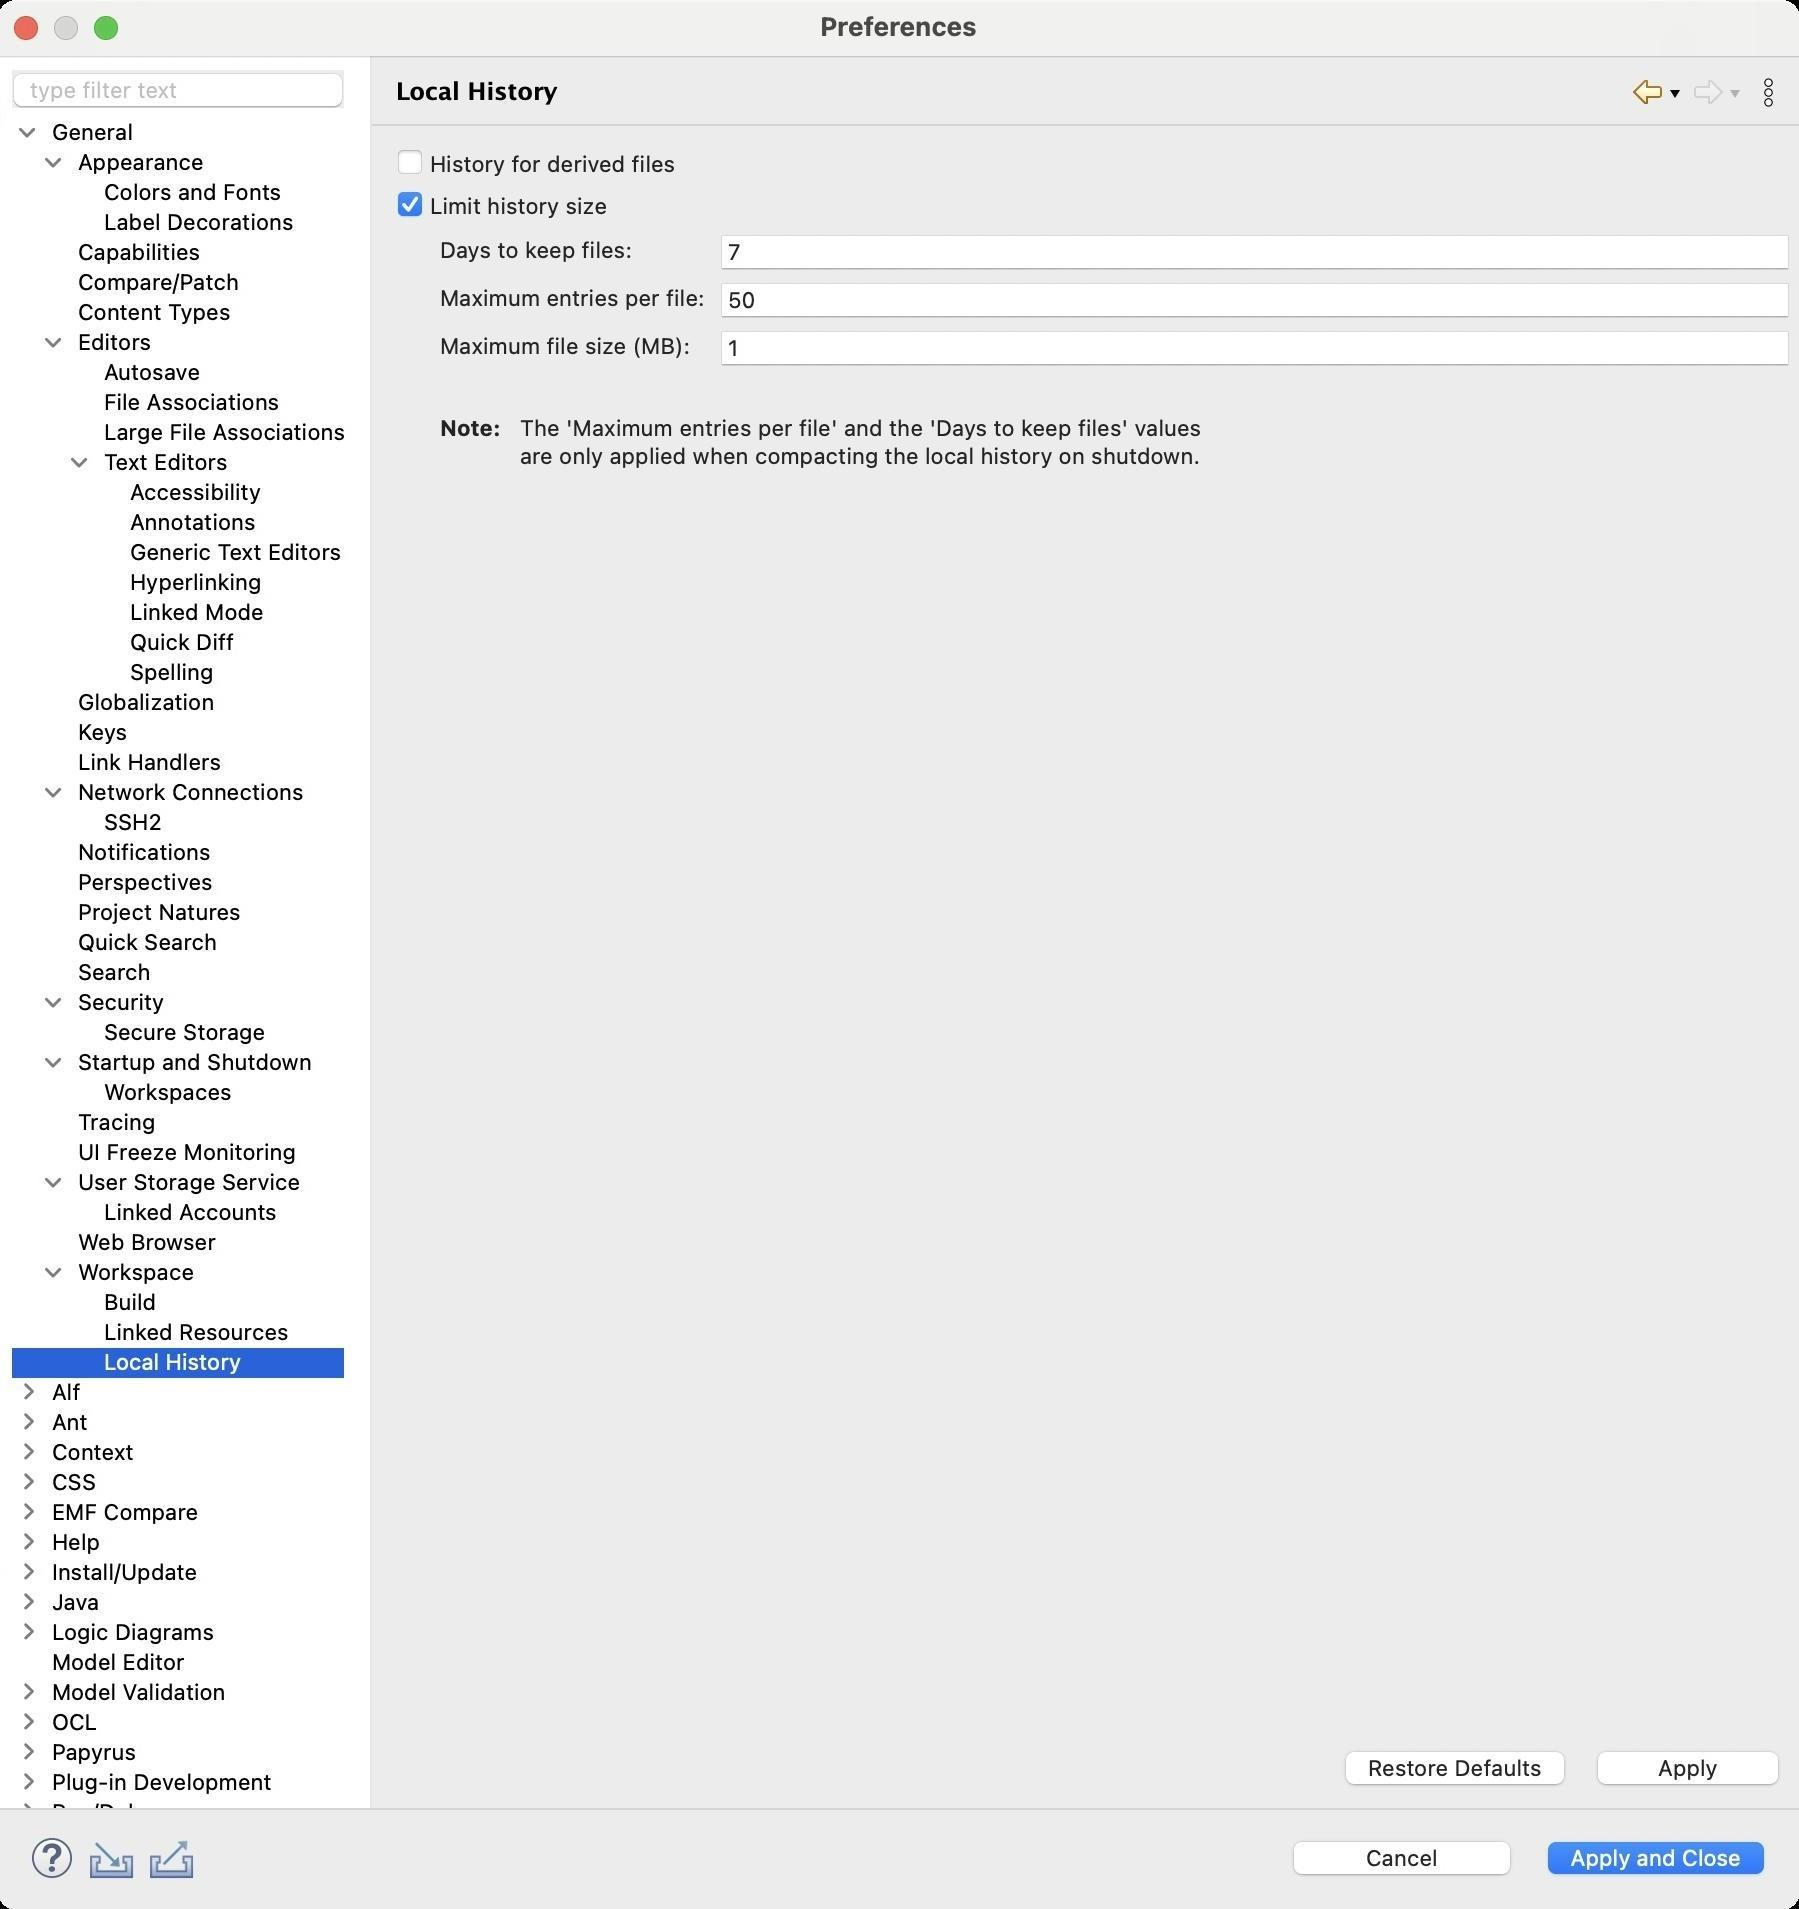
Accessibility tree:
{"name": "Preferences", "role": "AXWindow", "description": null, "role_description": "standard window", "value": null, "position": "480.00;95.00", "size": "901;955", "children": [{"name": "Apply_and_Close", "role": "AXButton", "description": null, "role_description": "button", "value": null, "position": "769.00;917.00", "size": "120;27", "children": []}, {"name": "Cancel", "role": "AXButton", "description": null, "role_description": "button", "value": null, "position": "642.00;917.00", "size": "120;27", "children": []}, {"name": null, "role": "AXToolbar", "description": null, "role_description": "toolbar", "value": null, "position": "12.00;915.00", "size": "90;30", "children": [{"name": "Help", "role": "AXCheckBox", "description": null, "role_description": "checkbox", "value": 0, "position": "12.00;915.00", "size": "30;30", "children": []}, {"name": "Import", "role": "AXButton", "description": null, "role_description": "button", "value": null, "position": "42.00;915.00", "size": "30;30", "children": []}, {"name": "Export", "role": "AXButton", "description": null, "role_description": "button", "value": null, "position": "72.00;915.00", "size": "30;30", "children": []}]}, {"name": null, "role": "AXScrollArea", "description": null, "role_description": "scroll area", "value": null, "position": "199.00;69.00", "size": "697;830", "children": [{"name": "Apply", "role": "AXButton", "description": null, "role_description": "button", "value": null, "position": "794.00;872.00", "size": "102;27", "children": []}, {"name": "Restore_Defaults", "role": "AXButton", "description": null, "role_description": "button", "value": null, "position": "668.00;872.00", "size": "121;27", "children": []}, {"name": null, "role": "AXStaticText", "description": null, "role_description": "text", "value": "The 'Maximum entries per file' and the 'Days to keep files' values\nare only applied when compacting the local history on shutdown.", "position": "259.00;207.00", "size": "345;28", "children": []}, {"name": null, "role": "AXStaticText", "description": null, "role_description": "text", "value": "Note:", "position": "219.00;207.00", "size": "35;14", "children": []}, {"name": null, "role": "AXStaticText", "description": null, "role_description": "text", "value": "", "position": "219.00;188.00", "size": "4;14", "children": []}, {"name": null, "role": "AXTextField", "description": null, "role_description": "text field", "value": "1", "position": "361.00;164.00", "size": "535;19", "children": []}, {"name": null, "role": "AXStaticText", "description": null, "role_description": "text", "value": "Maximum file size (MB):", "position": "219.00;166.00", "size": "130;14", "children": []}, {"name": null, "role": "AXTextField", "description": null, "role_description": "text field", "value": "50", "position": "361.00;140.00", "size": "535;19", "children": []}, {"name": null, "role": "AXStaticText", "description": null, "role_description": "text", "value": "Maximum entries per file:", "position": "219.00;142.00", "size": "137;14", "children": []}, {"name": null, "role": "AXTextField", "description": null, "role_description": "text field", "value": "7", "position": "361.00;116.00", "size": "535;19", "children": []}, {"name": null, "role": "AXStaticText", "description": null, "role_description": "text", "value": "Days to keep files:", "position": "219.00;118.00", "size": "101;14", "children": []}, {"name": "Limit_history_size", "role": "AXCheckBox", "description": null, "role_description": "checkbox", "value": 1, "position": "199.00;95.00", "size": "110;16", "children": []}, {"name": "History_for_derived_files", "role": "AXCheckBox", "description": null, "role_description": "checkbox", "value": 0, "position": "199.00;74.00", "size": "144;16", "children": []}]}, {"name": null, "role": "AXToolbar", "description": "", "role_description": "toolbar", "value": null, "position": "814.00;35.00", "size": "82;22", "children": [{"name": "Back_to_Linked_Resources", "role": "AXMenuButton", "description": null, "role_description": "menu button", "value": null, "position": "814.00;35.00", "size": "22;22", "children": []}, {"name": "Forward", "role": "AXMenuButton", "description": null, "role_description": "menu button", "value": null, "position": "844.00;35.00", "size": "22;22", "children": []}, {"name": "Additional_Dialog_Actions", "role": "AXButton", "description": null, "role_description": "button", "value": null, "position": "874.00;35.00", "size": "22;22", "children": []}]}, {"name": null, "role": "AXStaticText", "description": "", "role_description": "text", "value": "Local History", "position": "196.00;35.00", "size": "611;21", "children": []}, {"name": null, "role": "AXSplitter", "description": null, "role_description": "splitter", "value": 180, "position": "180.00;28.00", "size": "5;876", "children": []}, {"name": null, "role": "AXScrollArea", "description": null, "role_description": "scroll area", "value": null, "position": "7.00;59.00", "size": "166;845", "children": [{"name": null, "role": "AXOutline", "description": null, "role_description": "outline", "value": null, "position": "7.00;59.00", "size": "167;870", "children": [{"name": null, "role": "AXRow", "description": null, "role_description": "outline row", "value": null, "position": "7.00;59.00", "size": "167;15", "children": [{"name": null, "role": "AXGroup", "description": null, "role_description": "group", "value": null, "position": "7.00;59.00", "size": "167;15", "children": [{"name": null, "role": "AXDisclosureTriangle", "description": null, "role_description": "disclosure triangle", "value": 1, "position": "9.00;59.00", "size": "12;14", "children": []}, {"name": null, "role": "AXStaticText", "description": null, "role_description": "text", "value": "General", "position": "25.00;59.00", "size": "148;14", "children": []}]}]}, {"name": null, "role": "AXRow", "description": null, "role_description": "outline row", "value": null, "position": "7.00;74.00", "size": "167;15", "children": [{"name": null, "role": "AXGroup", "description": null, "role_description": "group", "value": null, "position": "7.00;74.00", "size": "167;15", "children": [{"name": null, "role": "AXDisclosureTriangle", "description": null, "role_description": "disclosure triangle", "value": 1, "position": "22.00;74.00", "size": "12;14", "children": []}, {"name": null, "role": "AXStaticText", "description": null, "role_description": "text", "value": "Appearance", "position": "38.00;74.00", "size": "135;14", "children": []}]}]}, {"name": null, "role": "AXRow", "description": null, "role_description": "outline row", "value": null, "position": "7.00;89.00", "size": "167;15", "children": [{"name": null, "role": "AXStaticText", "description": null, "role_description": "text", "value": "Colors and Fonts", "position": "51.00;89.00", "size": "122;14", "children": []}]}, {"name": null, "role": "AXRow", "description": null, "role_description": "outline row", "value": null, "position": "7.00;104.00", "size": "167;15", "children": [{"name": null, "role": "AXStaticText", "description": null, "role_description": "text", "value": "Label Decorations", "position": "51.00;104.00", "size": "122;14", "children": []}]}, {"name": null, "role": "AXRow", "description": null, "role_description": "outline row", "value": null, "position": "7.00;119.00", "size": "167;15", "children": [{"name": null, "role": "AXStaticText", "description": null, "role_description": "text", "value": "Capabilities", "position": "38.00;119.00", "size": "135;14", "children": []}]}, {"name": null, "role": "AXRow", "description": null, "role_description": "outline row", "value": null, "position": "7.00;134.00", "size": "167;15", "children": [{"name": null, "role": "AXStaticText", "description": null, "role_description": "text", "value": "Compare/Patch", "position": "38.00;134.00", "size": "135;14", "children": []}]}, {"name": null, "role": "AXRow", "description": null, "role_description": "outline row", "value": null, "position": "7.00;149.00", "size": "167;15", "children": [{"name": null, "role": "AXStaticText", "description": null, "role_description": "text", "value": "Content Types", "position": "38.00;149.00", "size": "135;14", "children": []}]}, {"name": null, "role": "AXRow", "description": null, "role_description": "outline row", "value": null, "position": "7.00;164.00", "size": "167;15", "children": [{"name": null, "role": "AXGroup", "description": null, "role_description": "group", "value": null, "position": "7.00;164.00", "size": "167;15", "children": [{"name": null, "role": "AXDisclosureTriangle", "description": null, "role_description": "disclosure triangle", "value": 1, "position": "22.00;164.00", "size": "12;14", "children": []}, {"name": null, "role": "AXStaticText", "description": null, "role_description": "text", "value": "Editors", "position": "38.00;164.00", "size": "135;14", "children": []}]}]}, {"name": null, "role": "AXRow", "description": null, "role_description": "outline row", "value": null, "position": "7.00;179.00", "size": "167;15", "children": [{"name": null, "role": "AXStaticText", "description": null, "role_description": "text", "value": "Autosave", "position": "51.00;179.00", "size": "122;14", "children": []}]}, {"name": null, "role": "AXRow", "description": null, "role_description": "outline row", "value": null, "position": "7.00;194.00", "size": "167;15", "children": [{"name": null, "role": "AXStaticText", "description": null, "role_description": "text", "value": "File Associations", "position": "51.00;194.00", "size": "122;14", "children": []}]}, {"name": null, "role": "AXRow", "description": null, "role_description": "outline row", "value": null, "position": "7.00;209.00", "size": "167;15", "children": [{"name": null, "role": "AXStaticText", "description": null, "role_description": "text", "value": "Large File Associations", "position": "51.00;209.00", "size": "122;14", "children": []}]}, {"name": null, "role": "AXRow", "description": null, "role_description": "outline row", "value": null, "position": "7.00;224.00", "size": "167;15", "children": [{"name": null, "role": "AXGroup", "description": null, "role_description": "group", "value": null, "position": "7.00;224.00", "size": "167;15", "children": [{"name": null, "role": "AXDisclosureTriangle", "description": null, "role_description": "disclosure triangle", "value": 1, "position": "35.00;224.00", "size": "12;14", "children": []}, {"name": null, "role": "AXStaticText", "description": null, "role_description": "text", "value": "Text Editors", "position": "51.00;224.00", "size": "122;14", "children": []}]}]}, {"name": null, "role": "AXRow", "description": null, "role_description": "outline row", "value": null, "position": "7.00;239.00", "size": "167;15", "children": [{"name": null, "role": "AXStaticText", "description": null, "role_description": "text", "value": "Accessibility", "position": "64.00;239.00", "size": "109;14", "children": []}]}, {"name": null, "role": "AXRow", "description": null, "role_description": "outline row", "value": null, "position": "7.00;254.00", "size": "167;15", "children": [{"name": null, "role": "AXStaticText", "description": null, "role_description": "text", "value": "Annotations", "position": "64.00;254.00", "size": "109;14", "children": []}]}, {"name": null, "role": "AXRow", "description": null, "role_description": "outline row", "value": null, "position": "7.00;269.00", "size": "167;15", "children": [{"name": null, "role": "AXStaticText", "description": null, "role_description": "text", "value": "Generic Text Editors", "position": "64.00;269.00", "size": "109;14", "children": []}]}, {"name": null, "role": "AXRow", "description": null, "role_description": "outline row", "value": null, "position": "7.00;284.00", "size": "167;15", "children": [{"name": null, "role": "AXStaticText", "description": null, "role_description": "text", "value": "Hyperlinking", "position": "64.00;284.00", "size": "109;14", "children": []}]}, {"name": null, "role": "AXRow", "description": null, "role_description": "outline row", "value": null, "position": "7.00;299.00", "size": "167;15", "children": [{"name": null, "role": "AXStaticText", "description": null, "role_description": "text", "value": "Linked Mode", "position": "64.00;299.00", "size": "109;14", "children": []}]}, {"name": null, "role": "AXRow", "description": null, "role_description": "outline row", "value": null, "position": "7.00;314.00", "size": "167;15", "children": [{"name": null, "role": "AXStaticText", "description": null, "role_description": "text", "value": "Quick Diff", "position": "64.00;314.00", "size": "109;14", "children": []}]}, {"name": null, "role": "AXRow", "description": null, "role_description": "outline row", "value": null, "position": "7.00;329.00", "size": "167;15", "children": [{"name": null, "role": "AXStaticText", "description": null, "role_description": "text", "value": "Spelling", "position": "64.00;329.00", "size": "109;14", "children": []}]}, {"name": null, "role": "AXRow", "description": null, "role_description": "outline row", "value": null, "position": "7.00;344.00", "size": "167;15", "children": [{"name": null, "role": "AXStaticText", "description": null, "role_description": "text", "value": "Globalization", "position": "38.00;344.00", "size": "135;14", "children": []}]}, {"name": null, "role": "AXRow", "description": null, "role_description": "outline row", "value": null, "position": "7.00;359.00", "size": "167;15", "children": [{"name": null, "role": "AXStaticText", "description": null, "role_description": "text", "value": "Keys", "position": "38.00;359.00", "size": "135;14", "children": []}]}, {"name": null, "role": "AXRow", "description": null, "role_description": "outline row", "value": null, "position": "7.00;374.00", "size": "167;15", "children": [{"name": null, "role": "AXStaticText", "description": null, "role_description": "text", "value": "Link Handlers", "position": "38.00;374.00", "size": "135;14", "children": []}]}, {"name": null, "role": "AXRow", "description": null, "role_description": "outline row", "value": null, "position": "7.00;389.00", "size": "167;15", "children": [{"name": null, "role": "AXGroup", "description": null, "role_description": "group", "value": null, "position": "7.00;389.00", "size": "167;15", "children": [{"name": null, "role": "AXDisclosureTriangle", "description": null, "role_description": "disclosure triangle", "value": 1, "position": "22.00;389.00", "size": "12;14", "children": []}, {"name": null, "role": "AXStaticText", "description": null, "role_description": "text", "value": "Network Connections", "position": "38.00;389.00", "size": "135;14", "children": []}]}]}, {"name": null, "role": "AXRow", "description": null, "role_description": "outline row", "value": null, "position": "7.00;404.00", "size": "167;15", "children": [{"name": null, "role": "AXStaticText", "description": null, "role_description": "text", "value": "SSH2", "position": "51.00;404.00", "size": "122;14", "children": []}]}, {"name": null, "role": "AXRow", "description": null, "role_description": "outline row", "value": null, "position": "7.00;419.00", "size": "167;15", "children": [{"name": null, "role": "AXStaticText", "description": null, "role_description": "text", "value": "Notifications", "position": "38.00;419.00", "size": "135;14", "children": []}]}, {"name": null, "role": "AXRow", "description": null, "role_description": "outline row", "value": null, "position": "7.00;434.00", "size": "167;15", "children": [{"name": null, "role": "AXStaticText", "description": null, "role_description": "text", "value": "Perspectives", "position": "38.00;434.00", "size": "135;14", "children": []}]}, {"name": null, "role": "AXRow", "description": null, "role_description": "outline row", "value": null, "position": "7.00;449.00", "size": "167;15", "children": [{"name": null, "role": "AXStaticText", "description": null, "role_description": "text", "value": "Project Natures", "position": "38.00;449.00", "size": "135;14", "children": []}]}, {"name": null, "role": "AXRow", "description": null, "role_description": "outline row", "value": null, "position": "7.00;464.00", "size": "167;15", "children": [{"name": null, "role": "AXStaticText", "description": null, "role_description": "text", "value": "Quick Search", "position": "38.00;464.00", "size": "135;14", "children": []}]}, {"name": null, "role": "AXRow", "description": null, "role_description": "outline row", "value": null, "position": "7.00;479.00", "size": "167;15", "children": [{"name": null, "role": "AXStaticText", "description": null, "role_description": "text", "value": "Search", "position": "38.00;479.00", "size": "135;14", "children": []}]}, {"name": null, "role": "AXRow", "description": null, "role_description": "outline row", "value": null, "position": "7.00;494.00", "size": "167;15", "children": [{"name": null, "role": "AXGroup", "description": null, "role_description": "group", "value": null, "position": "7.00;494.00", "size": "167;15", "children": [{"name": null, "role": "AXDisclosureTriangle", "description": null, "role_description": "disclosure triangle", "value": 1, "position": "22.00;494.00", "size": "12;14", "children": []}, {"name": null, "role": "AXStaticText", "description": null, "role_description": "text", "value": "Security", "position": "38.00;494.00", "size": "135;14", "children": []}]}]}, {"name": null, "role": "AXRow", "description": null, "role_description": "outline row", "value": null, "position": "7.00;509.00", "size": "167;15", "children": [{"name": null, "role": "AXStaticText", "description": null, "role_description": "text", "value": "Secure Storage", "position": "51.00;509.00", "size": "122;14", "children": []}]}, {"name": null, "role": "AXRow", "description": null, "role_description": "outline row", "value": null, "position": "7.00;524.00", "size": "167;15", "children": [{"name": null, "role": "AXGroup", "description": null, "role_description": "group", "value": null, "position": "7.00;524.00", "size": "167;15", "children": [{"name": null, "role": "AXDisclosureTriangle", "description": null, "role_description": "disclosure triangle", "value": 1, "position": "22.00;524.00", "size": "12;14", "children": []}, {"name": null, "role": "AXStaticText", "description": null, "role_description": "text", "value": "Startup and Shutdown", "position": "38.00;524.00", "size": "135;14", "children": []}]}]}, {"name": null, "role": "AXRow", "description": null, "role_description": "outline row", "value": null, "position": "7.00;539.00", "size": "167;15", "children": [{"name": null, "role": "AXStaticText", "description": null, "role_description": "text", "value": "Workspaces", "position": "51.00;539.00", "size": "122;14", "children": []}]}, {"name": null, "role": "AXRow", "description": null, "role_description": "outline row", "value": null, "position": "7.00;554.00", "size": "167;15", "children": [{"name": null, "role": "AXStaticText", "description": null, "role_description": "text", "value": "Tracing", "position": "38.00;554.00", "size": "135;14", "children": []}]}, {"name": null, "role": "AXRow", "description": null, "role_description": "outline row", "value": null, "position": "7.00;569.00", "size": "167;15", "children": [{"name": null, "role": "AXStaticText", "description": null, "role_description": "text", "value": "UI Freeze Monitoring", "position": "38.00;569.00", "size": "135;14", "children": []}]}, {"name": null, "role": "AXRow", "description": null, "role_description": "outline row", "value": null, "position": "7.00;584.00", "size": "167;15", "children": [{"name": null, "role": "AXGroup", "description": null, "role_description": "group", "value": null, "position": "7.00;584.00", "size": "167;15", "children": [{"name": null, "role": "AXDisclosureTriangle", "description": null, "role_description": "disclosure triangle", "value": 1, "position": "22.00;584.00", "size": "12;14", "children": []}, {"name": null, "role": "AXStaticText", "description": null, "role_description": "text", "value": "User Storage Service", "position": "38.00;584.00", "size": "135;14", "children": []}]}]}, {"name": null, "role": "AXRow", "description": null, "role_description": "outline row", "value": null, "position": "7.00;599.00", "size": "167;15", "children": [{"name": null, "role": "AXStaticText", "description": null, "role_description": "text", "value": "Linked Accounts", "position": "51.00;599.00", "size": "122;14", "children": []}]}, {"name": null, "role": "AXRow", "description": null, "role_description": "outline row", "value": null, "position": "7.00;614.00", "size": "167;15", "children": [{"name": null, "role": "AXStaticText", "description": null, "role_description": "text", "value": "Web Browser", "position": "38.00;614.00", "size": "135;14", "children": []}]}, {"name": null, "role": "AXRow", "description": null, "role_description": "outline row", "value": null, "position": "7.00;629.00", "size": "167;15", "children": [{"name": null, "role": "AXGroup", "description": null, "role_description": "group", "value": null, "position": "7.00;629.00", "size": "167;15", "children": [{"name": null, "role": "AXDisclosureTriangle", "description": null, "role_description": "disclosure triangle", "value": 1, "position": "22.00;629.00", "size": "12;14", "children": []}, {"name": null, "role": "AXStaticText", "description": null, "role_description": "text", "value": "Workspace", "position": "38.00;629.00", "size": "135;14", "children": []}]}]}, {"name": null, "role": "AXRow", "description": null, "role_description": "outline row", "value": null, "position": "7.00;644.00", "size": "167;15", "children": [{"name": null, "role": "AXStaticText", "description": null, "role_description": "text", "value": "Build", "position": "51.00;644.00", "size": "122;14", "children": []}]}, {"name": null, "role": "AXRow", "description": null, "role_description": "outline row", "value": null, "position": "7.00;659.00", "size": "167;15", "children": [{"name": null, "role": "AXStaticText", "description": null, "role_description": "text", "value": "Linked Resources", "position": "51.00;659.00", "size": "122;14", "children": []}]}, {"name": null, "role": "AXRow", "description": null, "role_description": "outline row", "value": null, "position": "7.00;674.00", "size": "167;15", "children": [{"name": null, "role": "AXStaticText", "description": null, "role_description": "text", "value": "Local History", "position": "51.00;674.00", "size": "122;14", "children": []}]}, {"name": null, "role": "AXRow", "description": null, "role_description": "outline row", "value": null, "position": "7.00;689.00", "size": "167;15", "children": [{"name": null, "role": "AXGroup", "description": null, "role_description": "group", "value": null, "position": "7.00;689.00", "size": "167;15", "children": [{"name": null, "role": "AXDisclosureTriangle", "description": null, "role_description": "disclosure triangle", "value": 0, "position": "9.00;689.00", "size": "12;14", "children": []}, {"name": null, "role": "AXStaticText", "description": null, "role_description": "text", "value": "Alf", "position": "25.00;689.00", "size": "148;14", "children": []}]}]}, {"name": null, "role": "AXRow", "description": null, "role_description": "outline row", "value": null, "position": "7.00;704.00", "size": "167;15", "children": [{"name": null, "role": "AXGroup", "description": null, "role_description": "group", "value": null, "position": "7.00;704.00", "size": "167;15", "children": [{"name": null, "role": "AXDisclosureTriangle", "description": null, "role_description": "disclosure triangle", "value": 0, "position": "9.00;704.00", "size": "12;14", "children": []}, {"name": null, "role": "AXStaticText", "description": null, "role_description": "text", "value": "Ant", "position": "25.00;704.00", "size": "148;14", "children": []}]}]}, {"name": null, "role": "AXRow", "description": null, "role_description": "outline row", "value": null, "position": "7.00;719.00", "size": "167;15", "children": [{"name": null, "role": "AXGroup", "description": null, "role_description": "group", "value": null, "position": "7.00;719.00", "size": "167;15", "children": [{"name": null, "role": "AXDisclosureTriangle", "description": null, "role_description": "disclosure triangle", "value": 0, "position": "9.00;719.00", "size": "12;14", "children": []}, {"name": null, "role": "AXStaticText", "description": null, "role_description": "text", "value": "Context", "position": "25.00;719.00", "size": "148;14", "children": []}]}]}, {"name": null, "role": "AXRow", "description": null, "role_description": "outline row", "value": null, "position": "7.00;734.00", "size": "167;15", "children": [{"name": null, "role": "AXGroup", "description": null, "role_description": "group", "value": null, "position": "7.00;734.00", "size": "167;15", "children": [{"name": null, "role": "AXDisclosureTriangle", "description": null, "role_description": "disclosure triangle", "value": 0, "position": "9.00;734.00", "size": "12;14", "children": []}, {"name": null, "role": "AXStaticText", "description": null, "role_description": "text", "value": "CSS", "position": "25.00;734.00", "size": "148;14", "children": []}]}]}, {"name": null, "role": "AXRow", "description": null, "role_description": "outline row", "value": null, "position": "7.00;749.00", "size": "167;15", "children": [{"name": null, "role": "AXGroup", "description": null, "role_description": "group", "value": null, "position": "7.00;749.00", "size": "167;15", "children": [{"name": null, "role": "AXDisclosureTriangle", "description": null, "role_description": "disclosure triangle", "value": 0, "position": "9.00;749.00", "size": "12;14", "children": []}, {"name": null, "role": "AXStaticText", "description": null, "role_description": "text", "value": "EMF Compare", "position": "25.00;749.00", "size": "148;14", "children": []}]}]}, {"name": null, "role": "AXRow", "description": null, "role_description": "outline row", "value": null, "position": "7.00;764.00", "size": "167;15", "children": [{"name": null, "role": "AXGroup", "description": null, "role_description": "group", "value": null, "position": "7.00;764.00", "size": "167;15", "children": [{"name": null, "role": "AXDisclosureTriangle", "description": null, "role_description": "disclosure triangle", "value": 0, "position": "9.00;764.00", "size": "12;14", "children": []}, {"name": null, "role": "AXStaticText", "description": null, "role_description": "text", "value": "Help", "position": "25.00;764.00", "size": "148;14", "children": []}]}]}, {"name": null, "role": "AXRow", "description": null, "role_description": "outline row", "value": null, "position": "7.00;779.00", "size": "167;15", "children": [{"name": null, "role": "AXGroup", "description": null, "role_description": "group", "value": null, "position": "7.00;779.00", "size": "167;15", "children": [{"name": null, "role": "AXDisclosureTriangle", "description": null, "role_description": "disclosure triangle", "value": 0, "position": "9.00;779.00", "size": "12;14", "children": []}, {"name": null, "role": "AXStaticText", "description": null, "role_description": "text", "value": "Install/Update", "position": "25.00;779.00", "size": "148;14", "children": []}]}]}, {"name": null, "role": "AXRow", "description": null, "role_description": "outline row", "value": null, "position": "7.00;794.00", "size": "167;15", "children": [{"name": null, "role": "AXGroup", "description": null, "role_description": "group", "value": null, "position": "7.00;794.00", "size": "167;15", "children": [{"name": null, "role": "AXDisclosureTriangle", "description": null, "role_description": "disclosure triangle", "value": 0, "position": "9.00;794.00", "size": "12;14", "children": []}, {"name": null, "role": "AXStaticText", "description": null, "role_description": "text", "value": "Java", "position": "25.00;794.00", "size": "148;14", "children": []}]}]}, {"name": null, "role": "AXRow", "description": null, "role_description": "outline row", "value": null, "position": "7.00;809.00", "size": "167;15", "children": [{"name": null, "role": "AXGroup", "description": null, "role_description": "group", "value": null, "position": "7.00;809.00", "size": "167;15", "children": [{"name": null, "role": "AXDisclosureTriangle", "description": null, "role_description": "disclosure triangle", "value": 0, "position": "9.00;809.00", "size": "12;14", "children": []}, {"name": null, "role": "AXStaticText", "description": null, "role_description": "text", "value": "Logic Diagrams", "position": "25.00;809.00", "size": "148;14", "children": []}]}]}, {"name": null, "role": "AXRow", "description": null, "role_description": "outline row", "value": null, "position": "7.00;824.00", "size": "167;15", "children": [{"name": null, "role": "AXStaticText", "description": null, "role_description": "text", "value": "Model Editor", "position": "25.00;824.00", "size": "148;14", "children": []}]}, {"name": null, "role": "AXRow", "description": null, "role_description": "outline row", "value": null, "position": "7.00;839.00", "size": "167;15", "children": [{"name": null, "role": "AXGroup", "description": null, "role_description": "group", "value": null, "position": "7.00;839.00", "size": "167;15", "children": [{"name": null, "role": "AXDisclosureTriangle", "description": null, "role_description": "disclosure triangle", "value": 0, "position": "9.00;839.00", "size": "12;14", "children": []}, {"name": null, "role": "AXStaticText", "description": null, "role_description": "text", "value": "Model Validation", "position": "25.00;839.00", "size": "148;14", "children": []}]}]}, {"name": null, "role": "AXRow", "description": null, "role_description": "outline row", "value": null, "position": "7.00;854.00", "size": "167;15", "children": [{"name": null, "role": "AXGroup", "description": null, "role_description": "group", "value": null, "position": "7.00;854.00", "size": "167;15", "children": [{"name": null, "role": "AXDisclosureTriangle", "description": null, "role_description": "disclosure triangle", "value": 0, "position": "9.00;854.00", "size": "12;14", "children": []}, {"name": null, "role": "AXStaticText", "description": null, "role_description": "text", "value": "OCL", "position": "25.00;854.00", "size": "148;14", "children": []}]}]}, {"name": null, "role": "AXRow", "description": null, "role_description": "outline row", "value": null, "position": "7.00;869.00", "size": "167;15", "children": [{"name": null, "role": "AXGroup", "description": null, "role_description": "group", "value": null, "position": "7.00;869.00", "size": "167;15", "children": [{"name": null, "role": "AXDisclosureTriangle", "description": null, "role_description": "disclosure triangle", "value": 0, "position": "9.00;869.00", "size": "12;14", "children": []}, {"name": null, "role": "AXStaticText", "description": null, "role_description": "text", "value": "Papyrus", "position": "25.00;869.00", "size": "148;14", "children": []}]}]}, {"name": null, "role": "AXRow", "description": null, "role_description": "outline row", "value": null, "position": "7.00;884.00", "size": "167;15", "children": [{"name": null, "role": "AXGroup", "description": null, "role_description": "group", "value": null, "position": "7.00;884.00", "size": "167;15", "children": [{"name": null, "role": "AXDisclosureTriangle", "description": null, "role_description": "disclosure triangle", "value": 0, "position": "9.00;884.00", "size": "12;14", "children": []}, {"name": null, "role": "AXStaticText", "description": null, "role_description": "text", "value": "Plug-in Development", "position": "25.00;884.00", "size": "148;14", "children": []}]}]}, {"name": null, "role": "AXRow", "description": null, "role_description": "outline row", "value": null, "position": "7.00;899.00", "size": "167;15", "children": [{"name": null, "role": "AXGroup", "description": null, "role_description": "group", "value": null, "position": "7.00;899.00", "size": "167;15", "children": [{"name": null, "role": "AXDisclosureTriangle", "description": null, "role_description": "disclosure triangle", "value": 0, "position": "9.00;899.00", "size": "12;14", "children": []}, {"name": null, "role": "AXStaticText", "description": null, "role_description": "text", "value": "Run/Debug", "position": "25.00;899.00", "size": "148;14", "children": []}]}]}, {"name": null, "role": "AXRow", "description": null, "role_description": "outline row", "value": null, "position": "7.00;914.00", "size": "167;15", "children": [{"name": null, "role": "AXGroup", "description": null, "role_description": "group", "value": null, "position": "7.00;914.00", "size": "167;15", "children": [{"name": null, "role": "AXDisclosureTriangle", "description": null, "role_description": "disclosure triangle", "value": 0, "position": "9.00;914.00", "size": "12;14", "children": []}, {"name": null, "role": "AXStaticText", "description": null, "role_description": "text", "value": "Version Control (Team)", "position": "25.00;914.00", "size": "148;14", "children": []}]}]}, {"name": null, "role": "AXColumn", "description": null, "role_description": "column", "value": null, "position": "7.00;59.00", "size": "167;870", "children": []}]}, {"name": null, "role": "AXScrollBar", "description": null, "role_description": "scroll bar", "value": 0.0, "position": "7.00;888.00", "size": "166;16", "children": [{"name": null, "role": "AXValueIndicator", "description": null, "role_description": "value indicator", "value": 0.0, "position": "8.00;892.00", "size": "163;12", "children": []}, {"name": null, "role": "AXButton", "description": null, "role_description": "increment arrow button", "value": null, "position": "7.00;888.00", "size": "0;0", "children": []}, {"name": null, "role": "AXButton", "description": null, "role_description": "decrement arrow button", "value": null, "position": "7.00;888.00", "size": "0;0", "children": []}, {"name": null, "role": "AXButton", "description": null, "role_description": "increment page button", "value": null, "position": "171.50;892.00", "size": "2;12", "children": []}, {"name": null, "role": "AXButton", "description": null, "role_description": "decrement page button", "value": null, "position": "7.00;892.00", "size": "1;12", "children": []}]}, {"name": null, "role": "AXScrollBar", "description": null, "role_description": "scroll bar", "value": 0.0, "position": "157.00;59.00", "size": "16;845", "children": [{"name": null, "role": "AXValueIndicator", "description": null, "role_description": "value indicator", "value": 0.0, "position": "161.00;60.00", "size": "12;818", "children": []}, {"name": null, "role": "AXButton", "description": null, "role_description": "increment arrow button", "value": null, "position": "157.00;59.00", "size": "0;0", "children": []}, {"name": null, "role": "AXButton", "description": null, "role_description": "decrement arrow button", "value": null, "position": "157.00;59.00", "size": "0;0", "children": []}, {"name": null, "role": "AXButton", "description": null, "role_description": "increment page button", "value": null, "position": "161.00;879.00", "size": "12;25", "children": []}, {"name": null, "role": "AXButton", "description": null, "role_description": "decrement page button", "value": null, "position": "161.00;59.00", "size": "12;1", "children": []}]}]}, {"name": "type_filter_text", "role": "AXTextField", "description": null, "role_description": "search text field", "value": "", "position": "7.00;35.00", "size": "166;19", "children": []}, {"name": null, "role": "AXButton", "description": null, "role_description": "close button", "value": null, "position": "7.00;6.00", "size": "14;16", "children": []}, {"name": null, "role": "AXButton", "description": null, "role_description": "zoom button", "value": null, "position": "47.00;6.00", "size": "14;16", "children": [{"name": null, "role": "AXGroup", "description": null, "role_description": "group", "value": null, "position": "47.00;6.00", "size": "14;16", "children": [{"name": null, "role": "AXGroup", "description": null, "role_description": "group", "value": null, "position": "47.00;6.00", "size": "14;16", "children": []}]}]}, {"name": null, "role": "AXButton", "description": null, "role_description": "minimize button", "value": null, "position": "27.00;6.00", "size": "14;16", "children": []}, {"name": null, "role": "AXStaticText", "description": null, "role_description": "text", "value": "Preferences", "position": "409.00;5.00", "size": "83;16", "children": []}]}